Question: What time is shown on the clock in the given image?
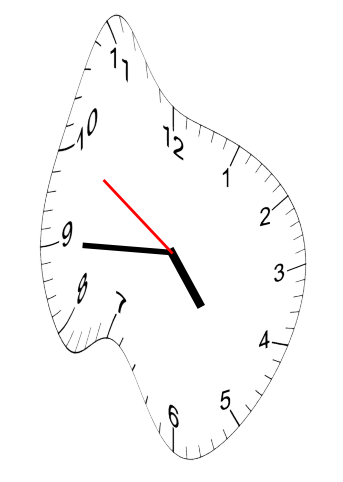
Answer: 04:44:50